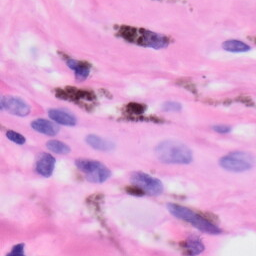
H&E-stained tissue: Skin